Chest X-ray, AP view. Patient: 55 years old, sex M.
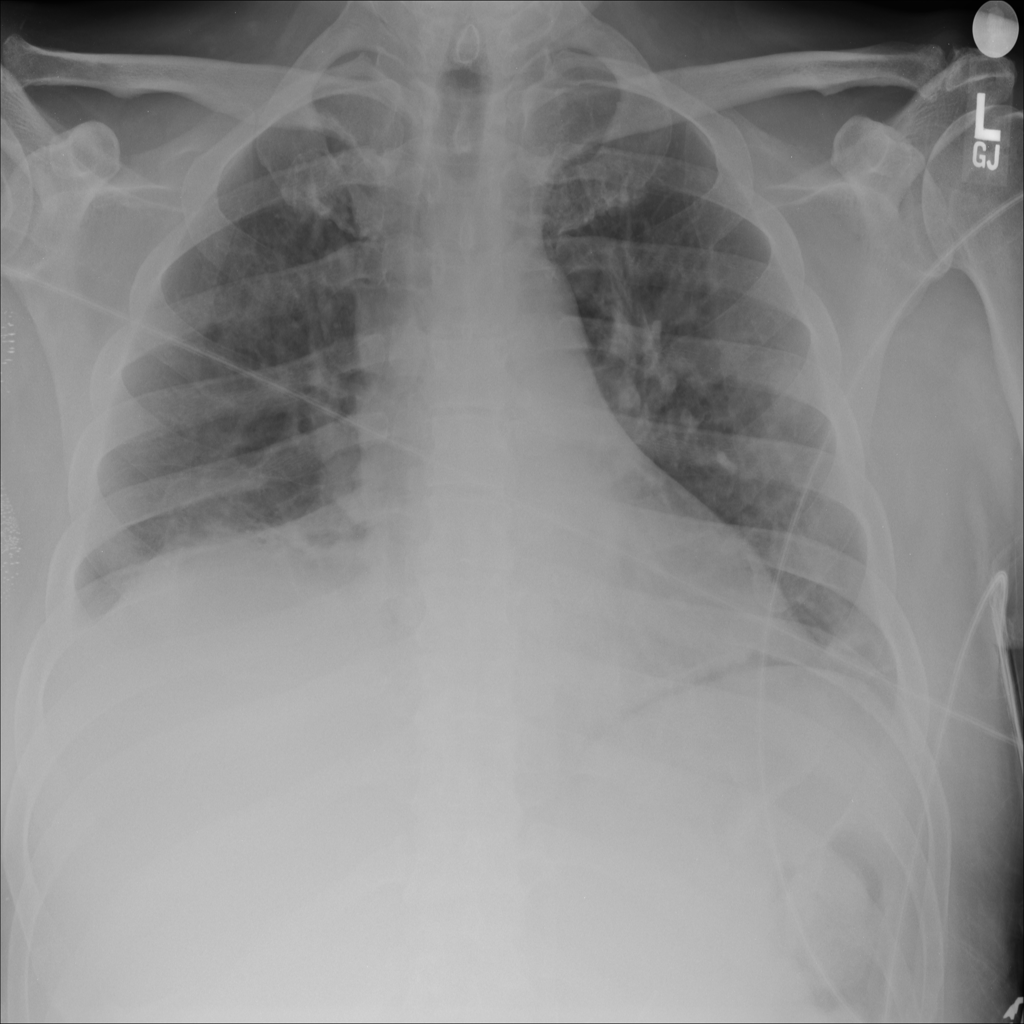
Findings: No Finding